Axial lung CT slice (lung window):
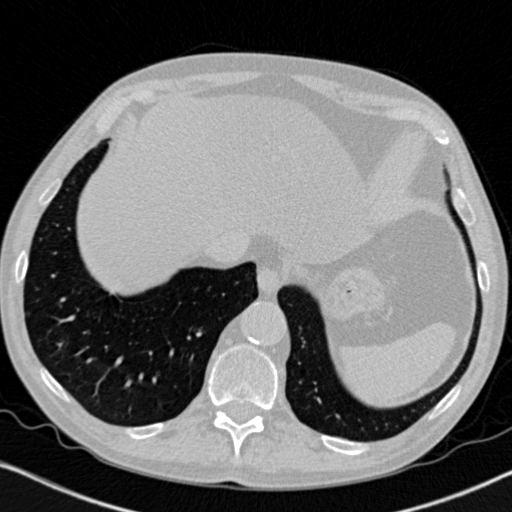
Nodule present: no